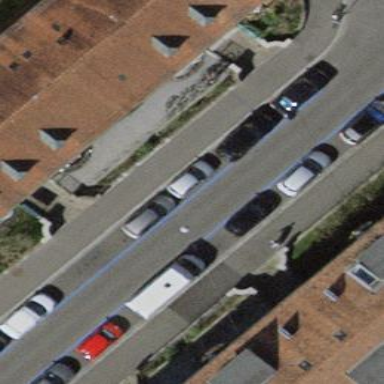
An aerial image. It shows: Parking lane designated for parking.